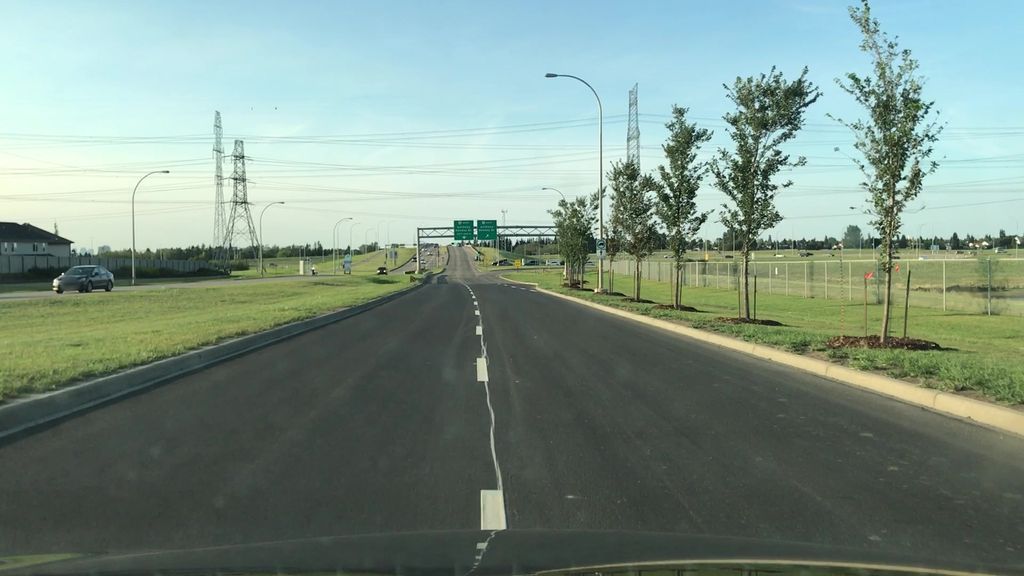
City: edmonton